Interaction volume radius: 10 \u00c5
Interaction volume height: 15 \u00c5
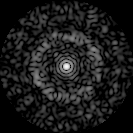
Disorder parameter: 0.8358